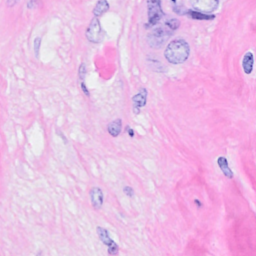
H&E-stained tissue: Breast